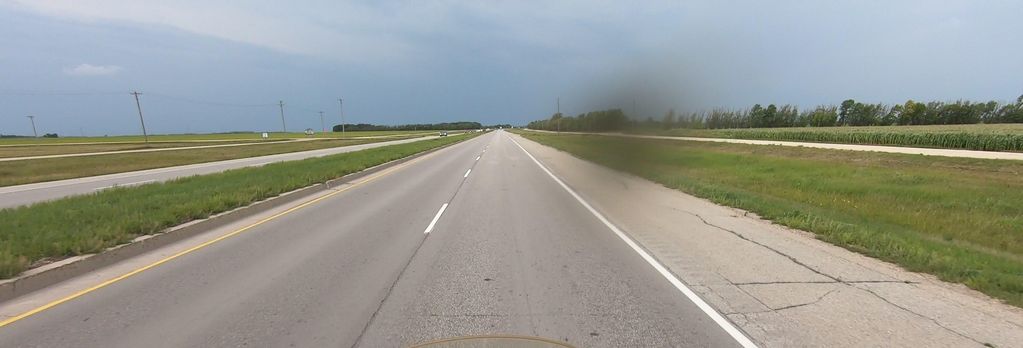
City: winnipeg